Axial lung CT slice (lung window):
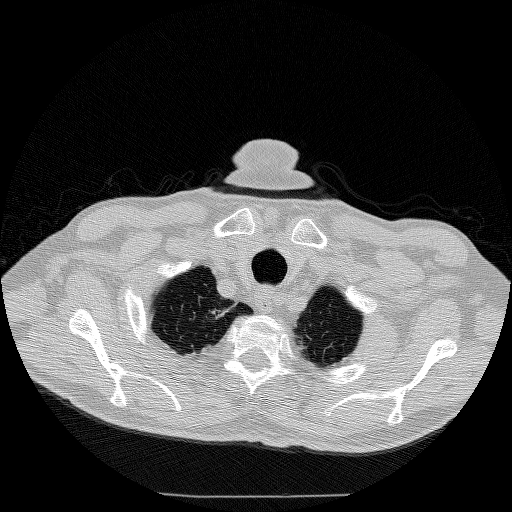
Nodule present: no